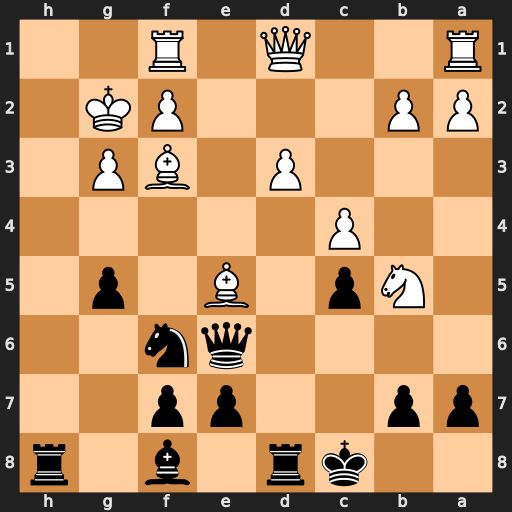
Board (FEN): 2kr1b1r/pp2pp2/4qn2/1Np1B1p1/2P5/3P1BP1/PP3PK1/R2Q1R2
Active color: b
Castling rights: -
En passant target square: -
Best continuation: Qh3+ Kg1 Qh2#